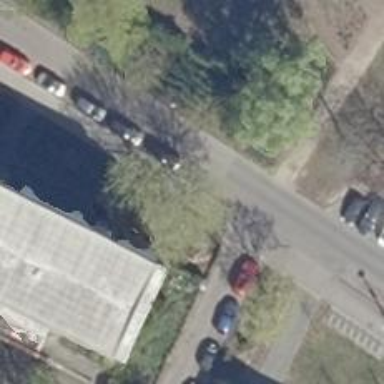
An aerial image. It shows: Service road with asphalt surface. There is parking lane on the right side.